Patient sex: F
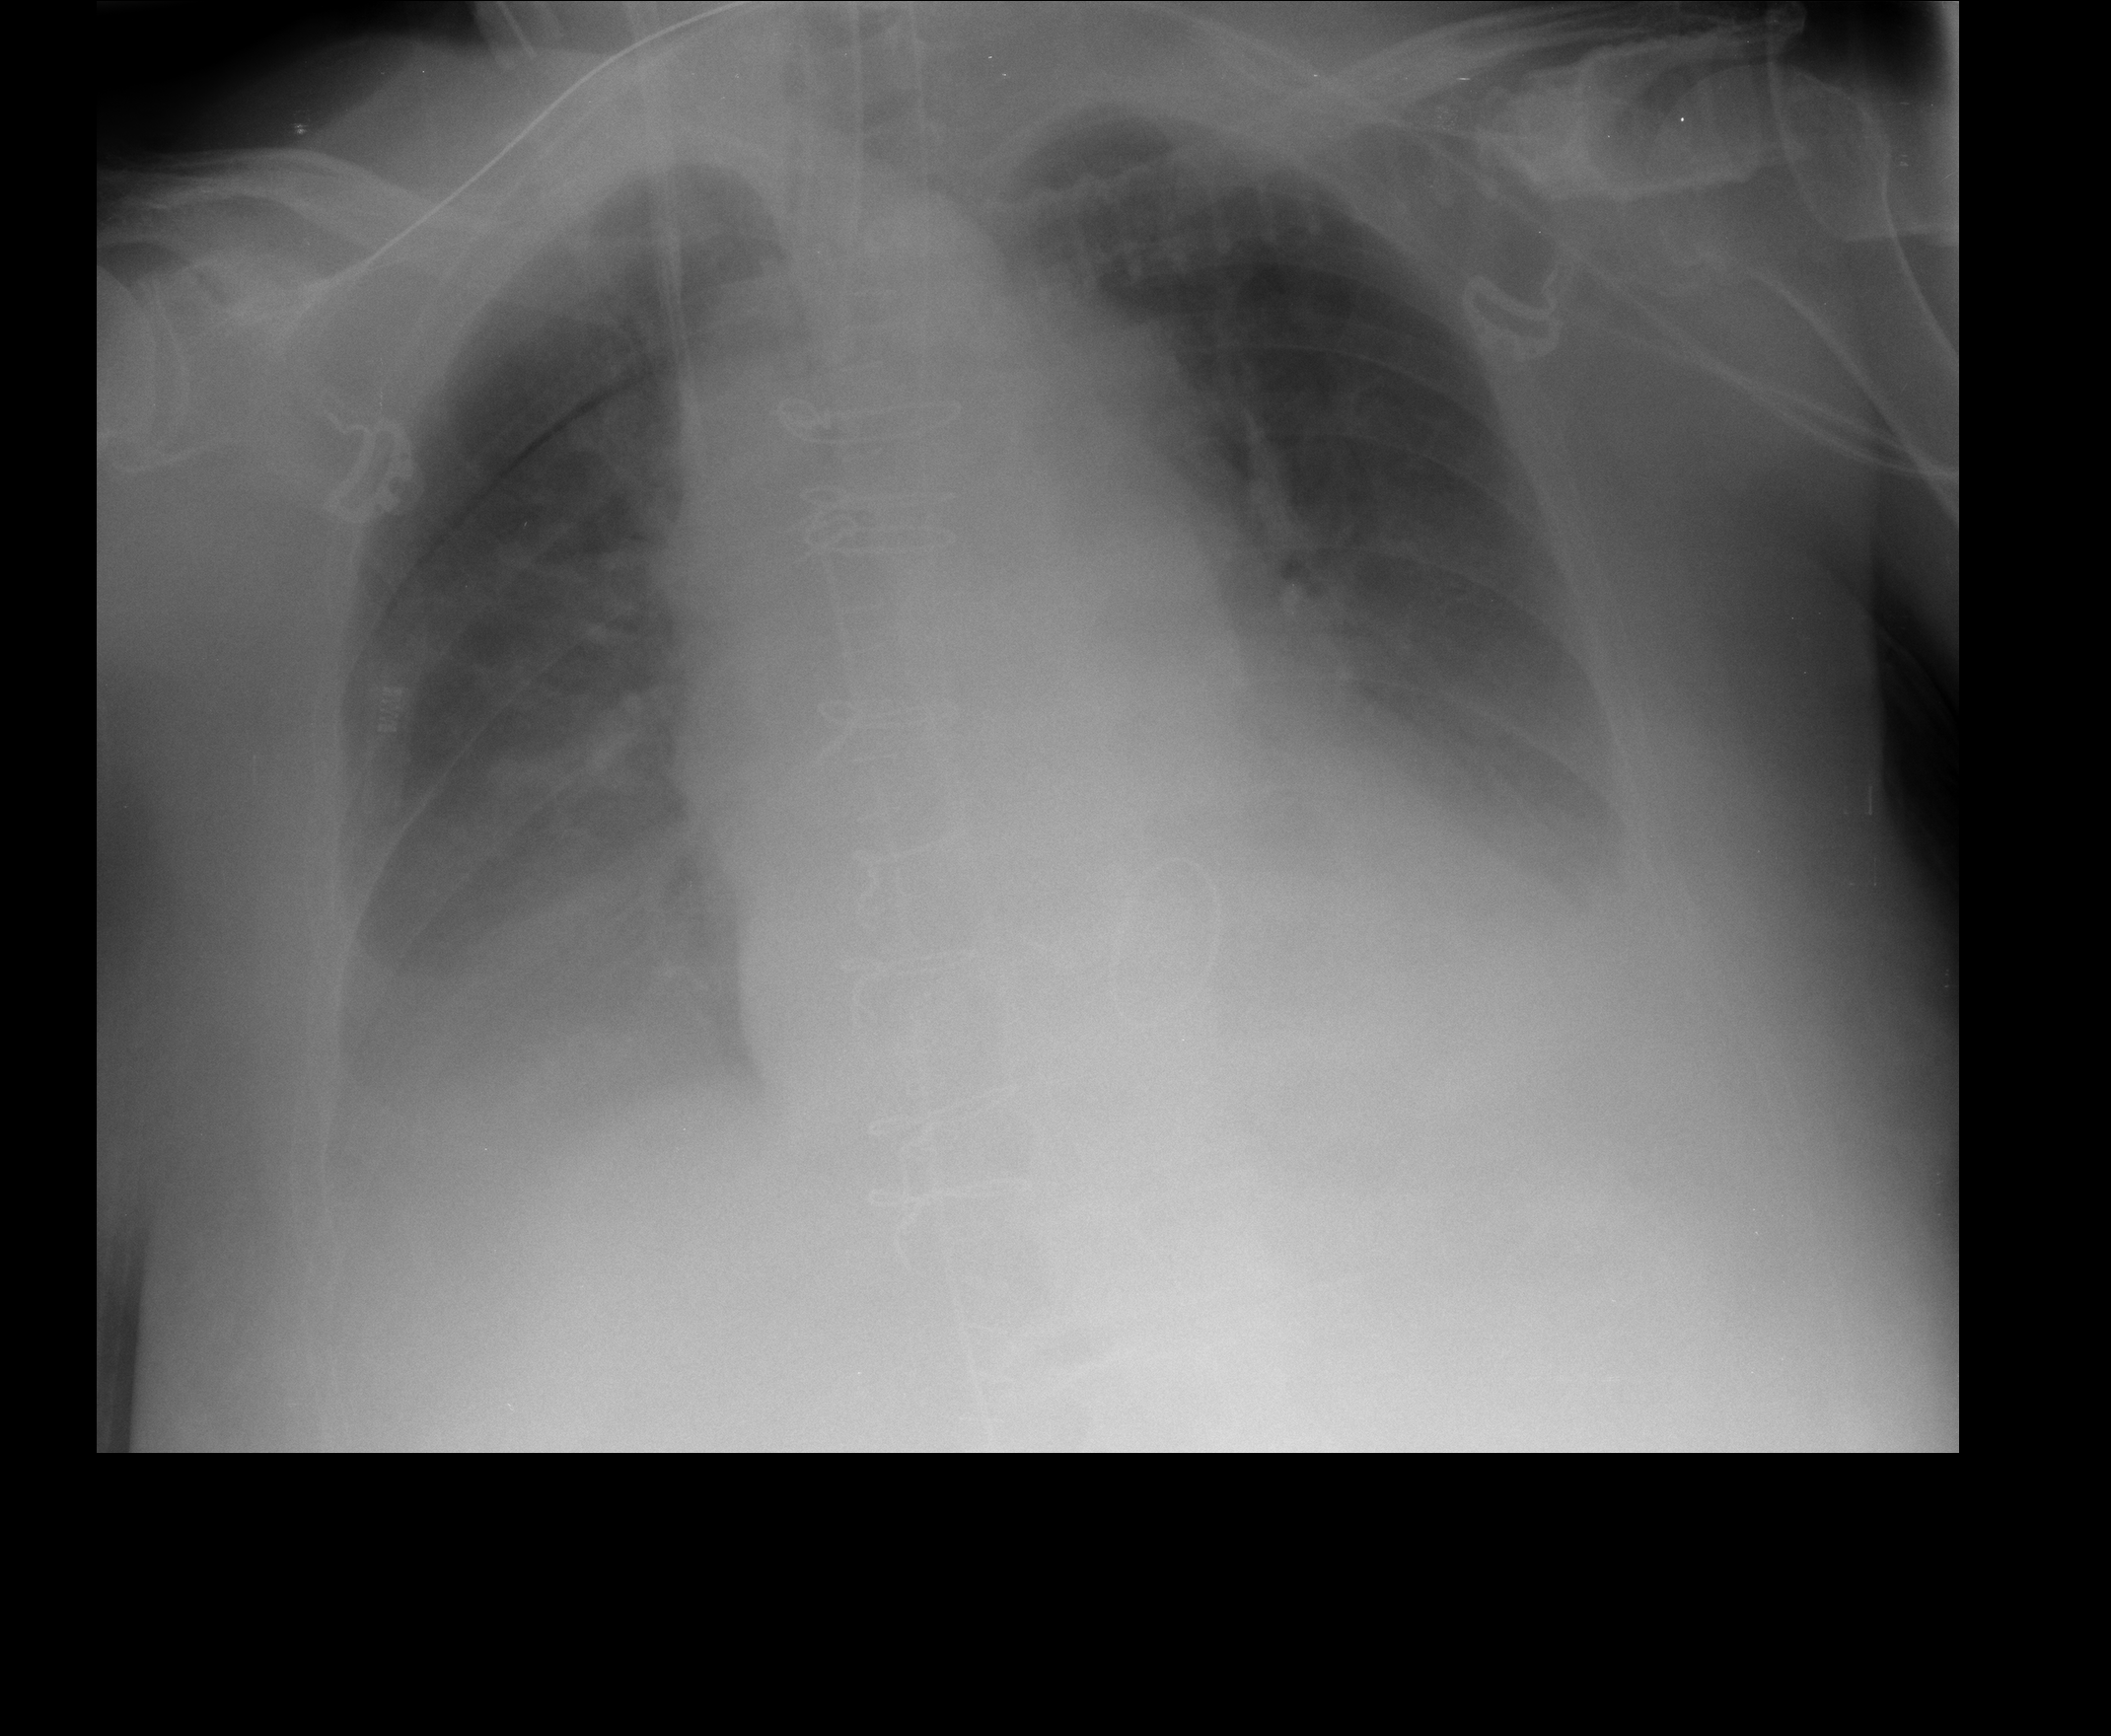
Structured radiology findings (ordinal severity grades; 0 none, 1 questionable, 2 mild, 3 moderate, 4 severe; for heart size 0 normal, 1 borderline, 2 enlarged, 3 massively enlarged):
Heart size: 2
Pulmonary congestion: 3
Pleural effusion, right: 3
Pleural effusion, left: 3
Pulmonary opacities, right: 1
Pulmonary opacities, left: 1
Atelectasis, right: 3
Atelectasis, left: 3